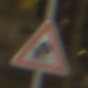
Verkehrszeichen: UnzureichendesLichtraumprofil
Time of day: Night
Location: Outdoor (Urban)
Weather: Clear
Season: NotSpecified
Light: Artificial